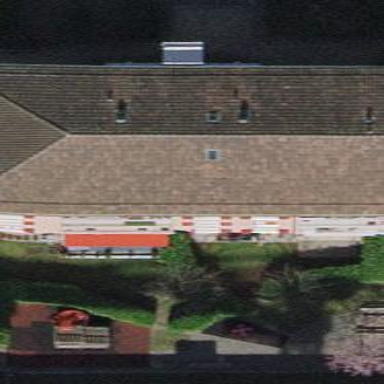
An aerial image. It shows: Hipped-roof building with apartments.